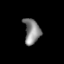
Tissue: lung
Cell type: Fibroblasts
Senescence score: 0.5584
Nuclear area (px): 395
Mean DAPI intensity: 133.757